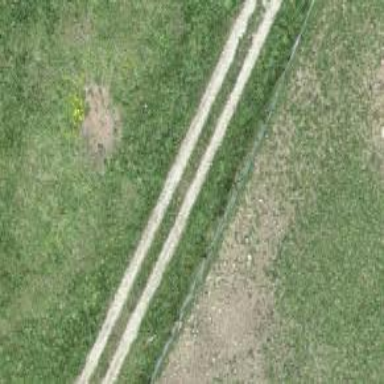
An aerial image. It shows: Track with grade 4 track type.